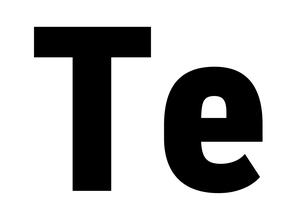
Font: Roboto_Condensed_Black